Question: I'm new to Ext JS and I wanted to know if there is a way I could do something like this? (I understand, I can have the Combo box as editable instead of this. But wanted to know if I can do this.)

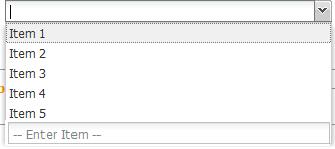
Answer: It can be done, but you have to extend ComboBox. One of the things you need to change is 'tpl'.
If you have never done something like that, you can look at Saki's LovCombo.